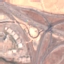
Label: Highway